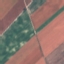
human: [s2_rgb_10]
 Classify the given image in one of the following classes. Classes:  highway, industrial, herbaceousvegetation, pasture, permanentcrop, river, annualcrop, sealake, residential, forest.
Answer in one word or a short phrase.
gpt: AnnualCrop